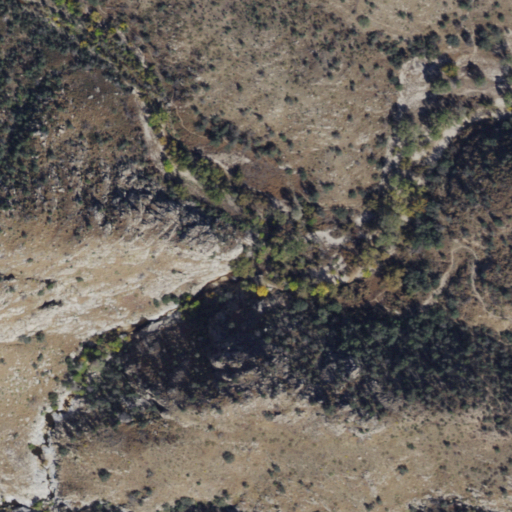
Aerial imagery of valley in Arizona named Sycamore Canyon containing shrub and evergreen forest